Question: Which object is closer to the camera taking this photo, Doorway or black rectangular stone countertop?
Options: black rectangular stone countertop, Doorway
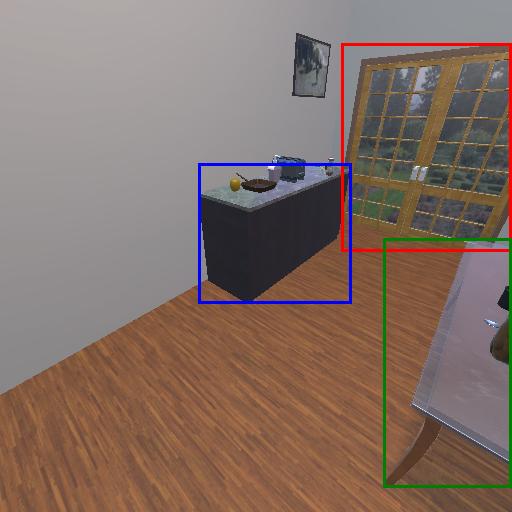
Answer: black rectangular stone countertop